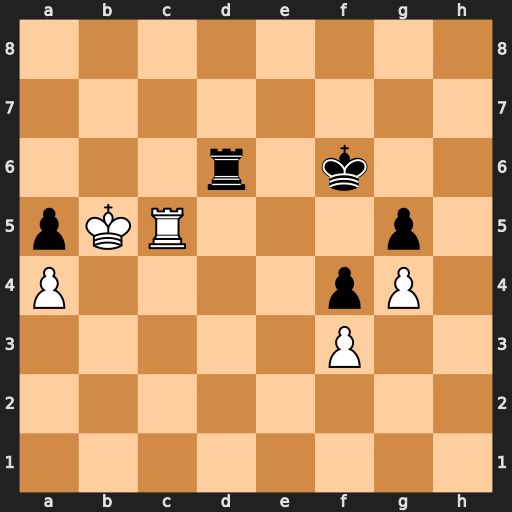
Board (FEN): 8/8/3r1k2/pKR3p1/P4pP1/5P2/8/8
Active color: w
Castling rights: -
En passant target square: -
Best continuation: Rc6 Rxc6 Kxc6 Ke5 Kc5